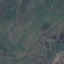
Land use / land cover: HerbaceousVegetation